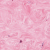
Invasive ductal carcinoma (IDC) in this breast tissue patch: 0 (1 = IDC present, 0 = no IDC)